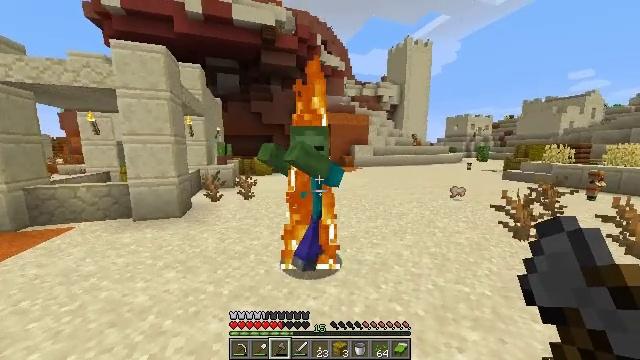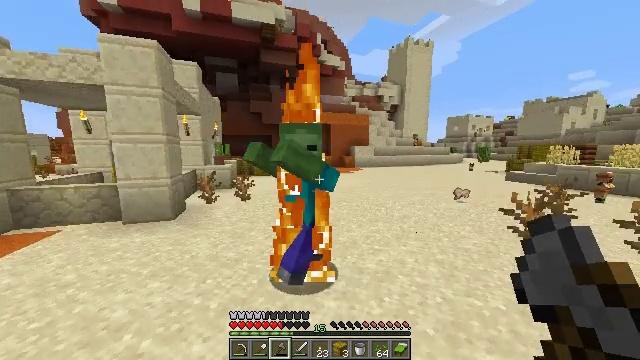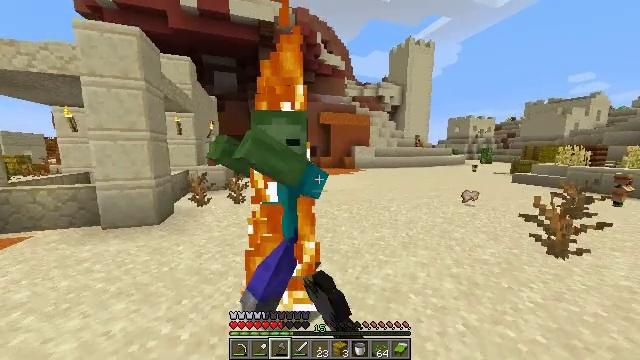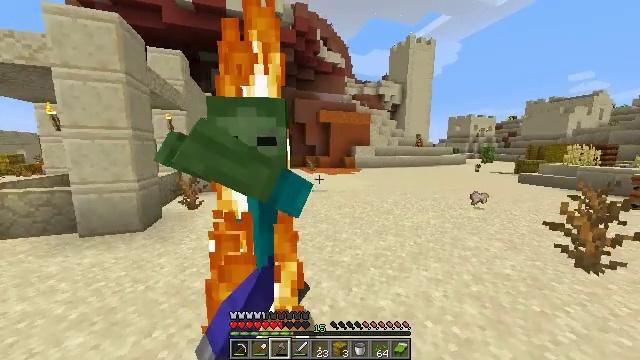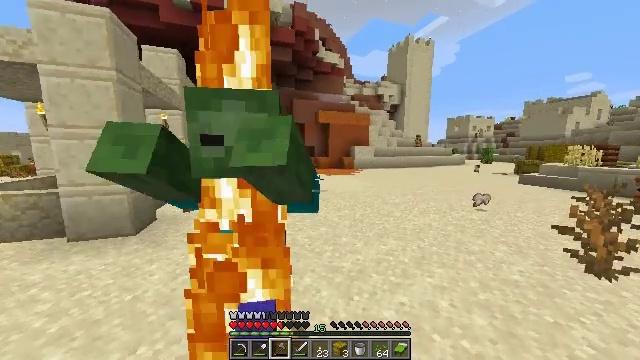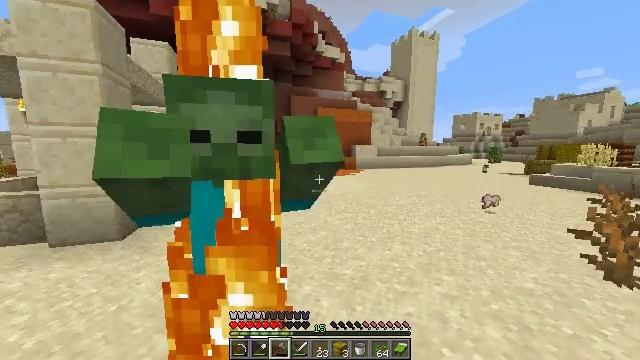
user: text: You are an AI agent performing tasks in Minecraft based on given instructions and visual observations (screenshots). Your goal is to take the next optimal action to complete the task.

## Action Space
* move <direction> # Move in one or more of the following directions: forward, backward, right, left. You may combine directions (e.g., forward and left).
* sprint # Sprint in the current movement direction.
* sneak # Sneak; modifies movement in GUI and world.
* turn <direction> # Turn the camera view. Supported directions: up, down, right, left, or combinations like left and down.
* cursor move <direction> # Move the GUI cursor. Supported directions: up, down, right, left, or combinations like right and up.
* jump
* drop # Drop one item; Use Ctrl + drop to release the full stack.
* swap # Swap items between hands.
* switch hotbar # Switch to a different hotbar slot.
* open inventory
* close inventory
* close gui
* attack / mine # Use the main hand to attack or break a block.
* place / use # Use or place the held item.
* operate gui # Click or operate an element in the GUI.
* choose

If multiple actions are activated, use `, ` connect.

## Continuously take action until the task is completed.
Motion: motion action
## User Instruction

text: Kill mobs.
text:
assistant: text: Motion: move forward, attack / mine
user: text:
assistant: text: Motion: move forward, attack / mine
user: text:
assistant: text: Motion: move forward, attack / mine
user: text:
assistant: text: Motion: attack / mine
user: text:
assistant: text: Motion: attack / mine
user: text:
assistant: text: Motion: attack / mine